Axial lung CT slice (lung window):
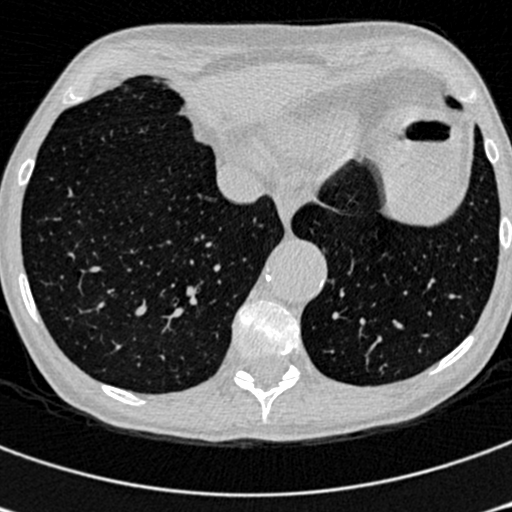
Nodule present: no